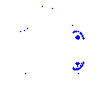
Particle: pion